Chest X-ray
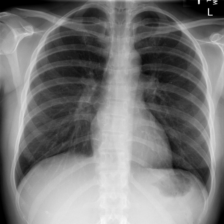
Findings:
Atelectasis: negative
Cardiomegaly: negative
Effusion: negative
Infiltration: positive
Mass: negative
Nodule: negative
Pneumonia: negative
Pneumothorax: negative
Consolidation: negative
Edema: negative
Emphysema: negative
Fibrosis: negative
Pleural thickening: negative
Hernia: negative